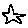
Label: star